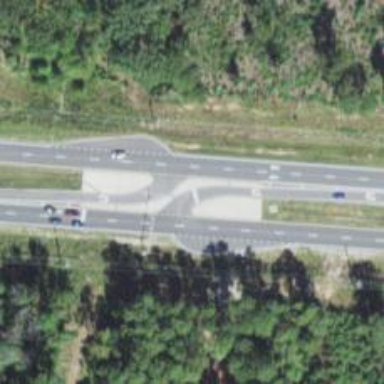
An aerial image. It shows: Trunk link highway.